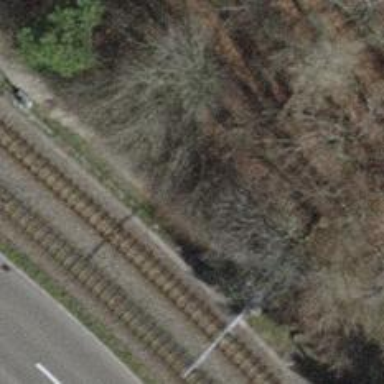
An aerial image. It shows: Well-maintained compacted path with excellent trail visibility.